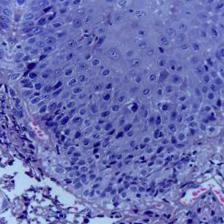
Diagnosis: Normal